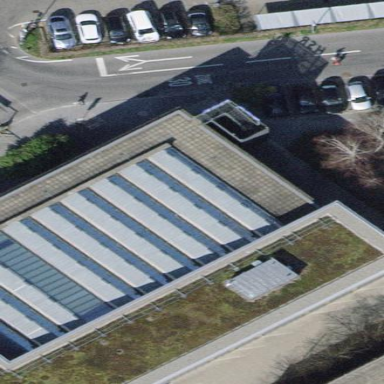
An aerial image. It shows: The building has flat roof made of glass.